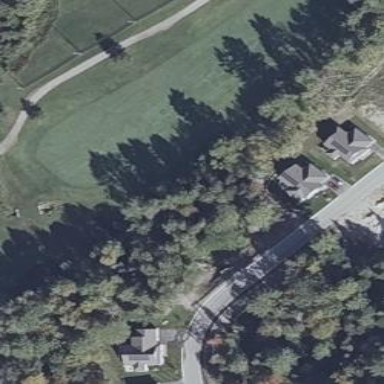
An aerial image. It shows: Scenic golf fairway.